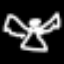
Label: angel